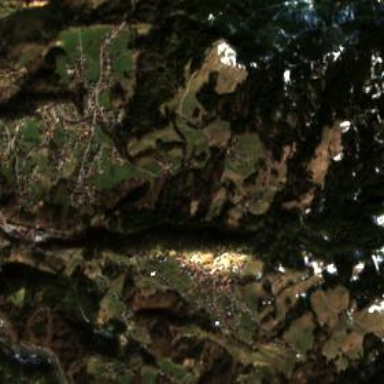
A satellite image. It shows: Small hamlet.